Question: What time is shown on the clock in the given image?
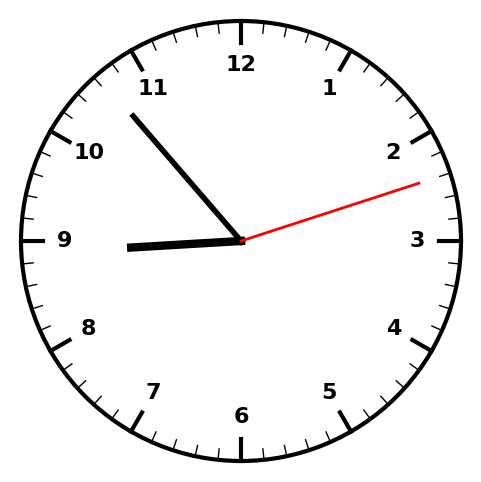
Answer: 08:53:12